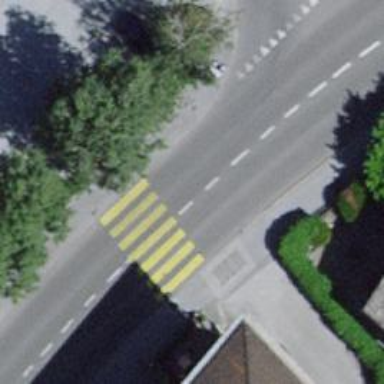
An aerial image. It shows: Uncontrolled zebra crossing with notable zebra markings.